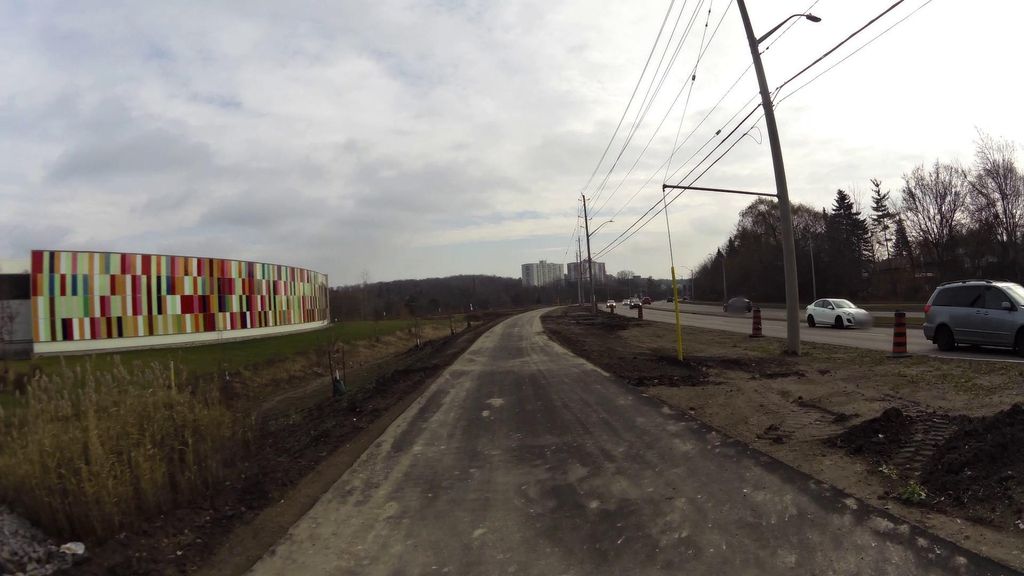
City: kitchener-waterloo